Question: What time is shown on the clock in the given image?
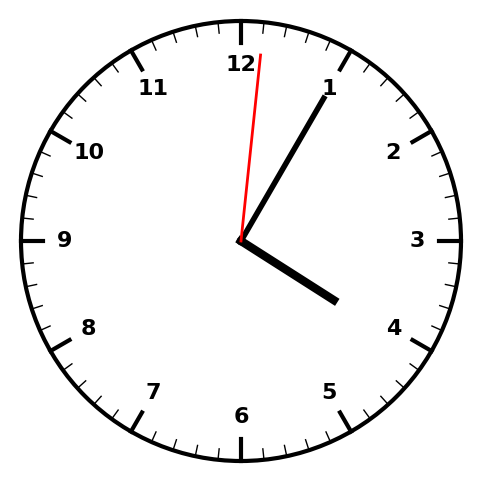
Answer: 04:05:01